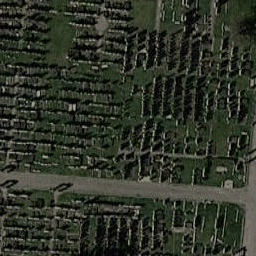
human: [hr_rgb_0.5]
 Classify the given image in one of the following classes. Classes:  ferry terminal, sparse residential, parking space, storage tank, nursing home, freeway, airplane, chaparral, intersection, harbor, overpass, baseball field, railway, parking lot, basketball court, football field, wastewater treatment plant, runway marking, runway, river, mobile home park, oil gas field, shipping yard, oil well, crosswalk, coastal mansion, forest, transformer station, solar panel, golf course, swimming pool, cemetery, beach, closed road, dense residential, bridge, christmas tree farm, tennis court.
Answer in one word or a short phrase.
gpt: cemetery